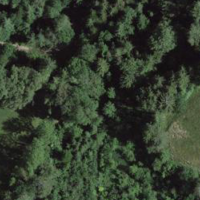
EUNIS habitat code: 41
Species observed at this site:
Campanula trachelium